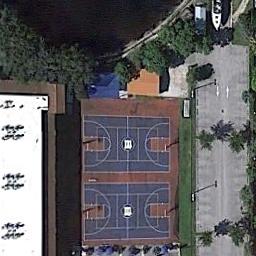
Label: basketball_court